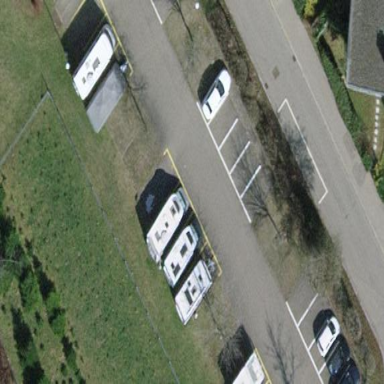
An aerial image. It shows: Parking area with surface.